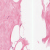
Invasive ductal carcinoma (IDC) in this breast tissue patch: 0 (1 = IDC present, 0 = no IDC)